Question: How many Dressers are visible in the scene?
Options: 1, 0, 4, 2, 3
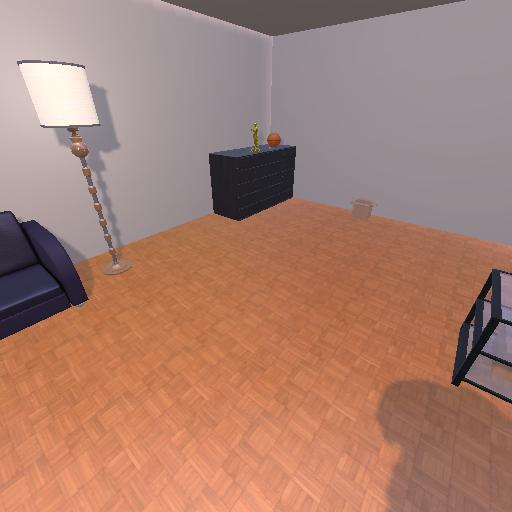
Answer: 1